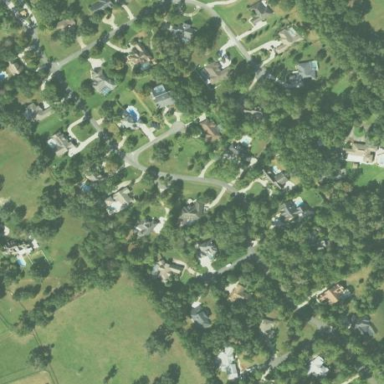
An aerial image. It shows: Single-family residential area.